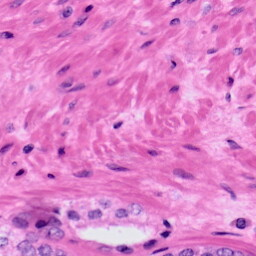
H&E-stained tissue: Prostate